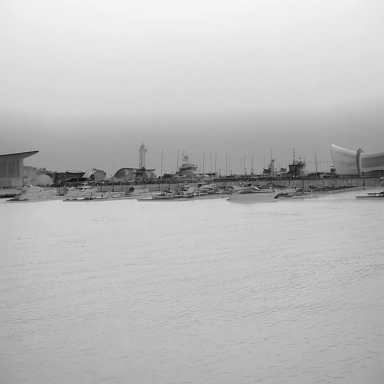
There are 16 objects shown in the infrared image, including five canoes, nine container_ships, and two liners.